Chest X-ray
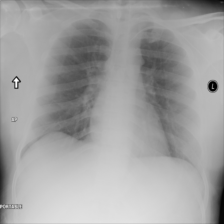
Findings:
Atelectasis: negative
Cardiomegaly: negative
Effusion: negative
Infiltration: negative
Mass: negative
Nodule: negative
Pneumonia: negative
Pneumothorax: negative
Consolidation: negative
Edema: negative
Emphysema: negative
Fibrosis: negative
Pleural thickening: negative
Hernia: negative